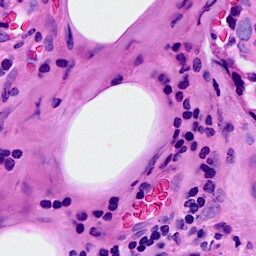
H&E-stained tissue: Breast